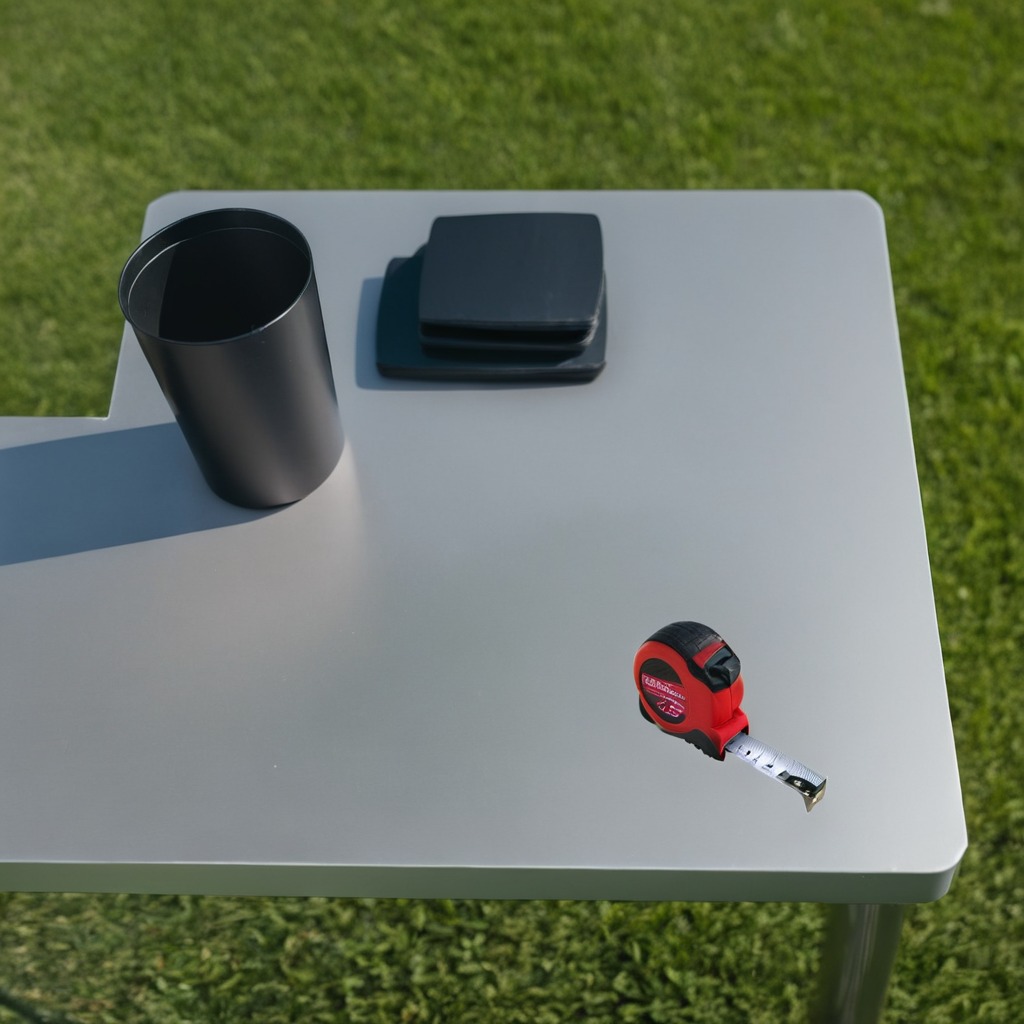
A measuring tape lies on the clean utility table in a temporary outdoor tool station afternoon light present textured surface.